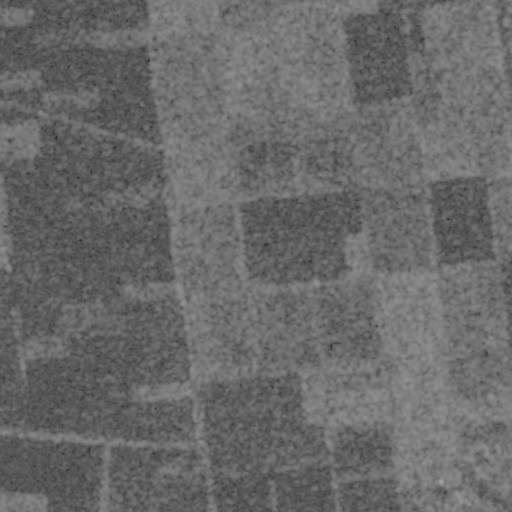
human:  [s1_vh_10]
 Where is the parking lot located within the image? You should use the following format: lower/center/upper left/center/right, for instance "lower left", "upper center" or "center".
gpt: The parking lot is located in the lower right of the image.
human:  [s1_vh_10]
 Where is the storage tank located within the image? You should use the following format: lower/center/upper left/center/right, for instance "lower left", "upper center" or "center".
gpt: The storage tank is located in the lower right of the image.
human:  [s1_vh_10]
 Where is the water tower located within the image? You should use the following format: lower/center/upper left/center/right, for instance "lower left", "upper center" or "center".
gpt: The water tower is located in the lower right of the image.
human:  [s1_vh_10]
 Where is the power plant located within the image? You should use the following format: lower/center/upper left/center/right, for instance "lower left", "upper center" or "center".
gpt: There is no power plant in the image.

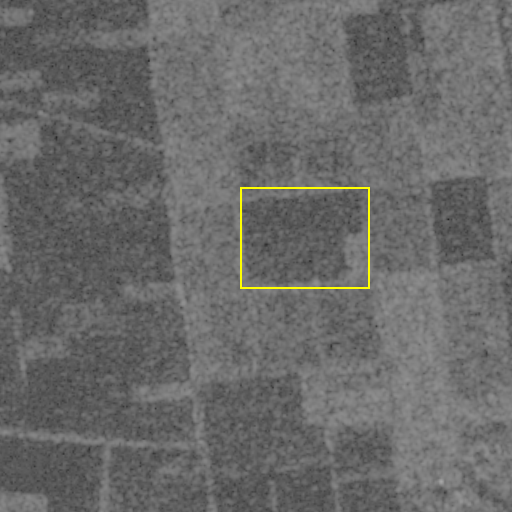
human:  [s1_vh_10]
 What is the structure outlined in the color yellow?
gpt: The structure outlined in yellow is a crop field.
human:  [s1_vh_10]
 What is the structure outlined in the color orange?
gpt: There is no orange outline.